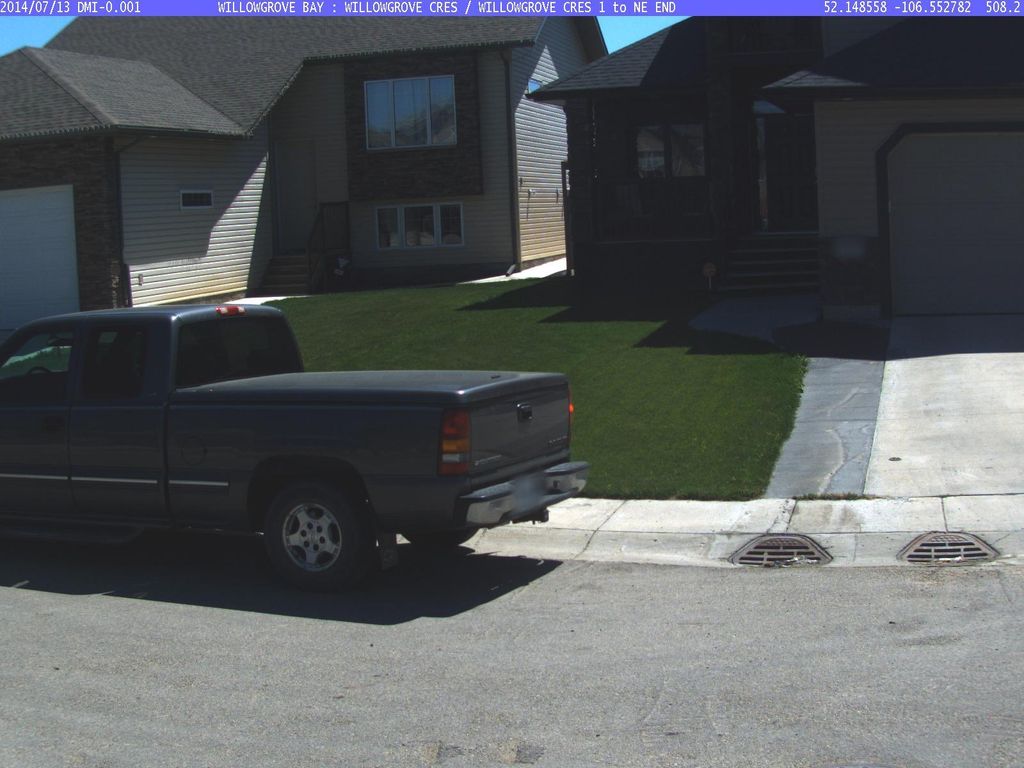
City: saskatoon